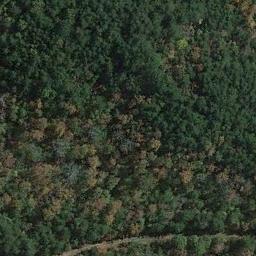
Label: forest